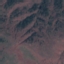
Land use / land cover: HerbaceousVegetation